Question: When I using JavaScript 'window.open()' in IE, the maximum button is always disabled.
How can I enable the button? I have no problem using Chrome & Firefox.

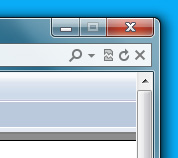
Answer: You need to set the parameter value <URL>
Try this code:
'''
var url = "www.google.com" // set your url.
window.open(url, "popUp", "resizable=yes");
'''